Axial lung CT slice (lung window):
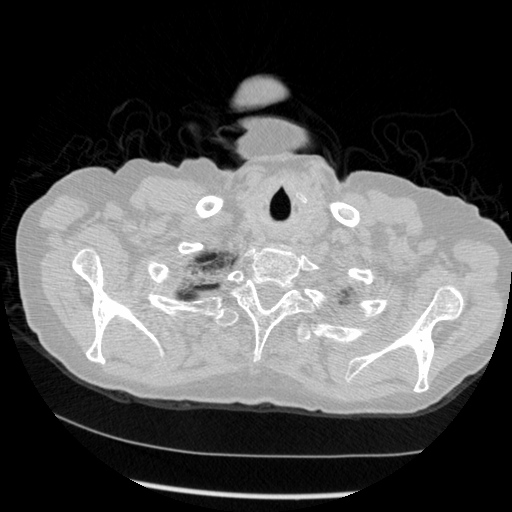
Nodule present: no